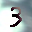
Label: 3